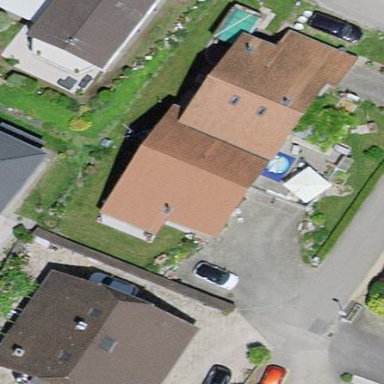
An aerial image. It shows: Residential building.